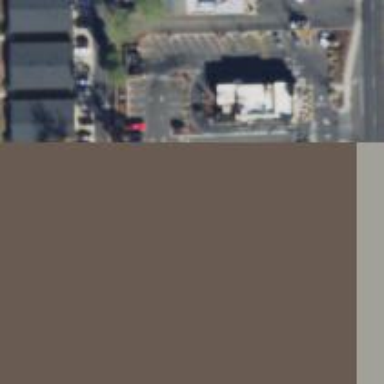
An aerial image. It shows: Convenience shop.